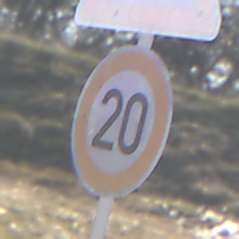
Verkehrszeichen: Geschwindigkeit20
Zusatzzeichen oben: FlugbetriebRechts
Umgebung: Outdoor, Nature
Tageszeit: MorningAfternoon
Wetter: PartlyCloudy
Licht: Natural
Jahreszeit: NotSpecified
Kontrast: HighContrast